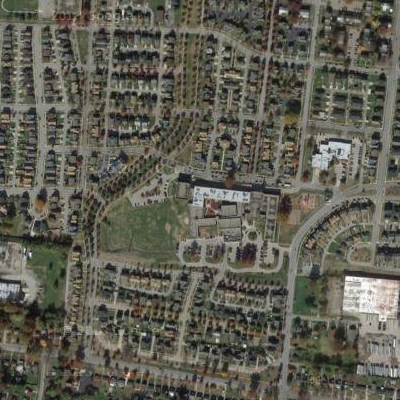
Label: fResident